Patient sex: F
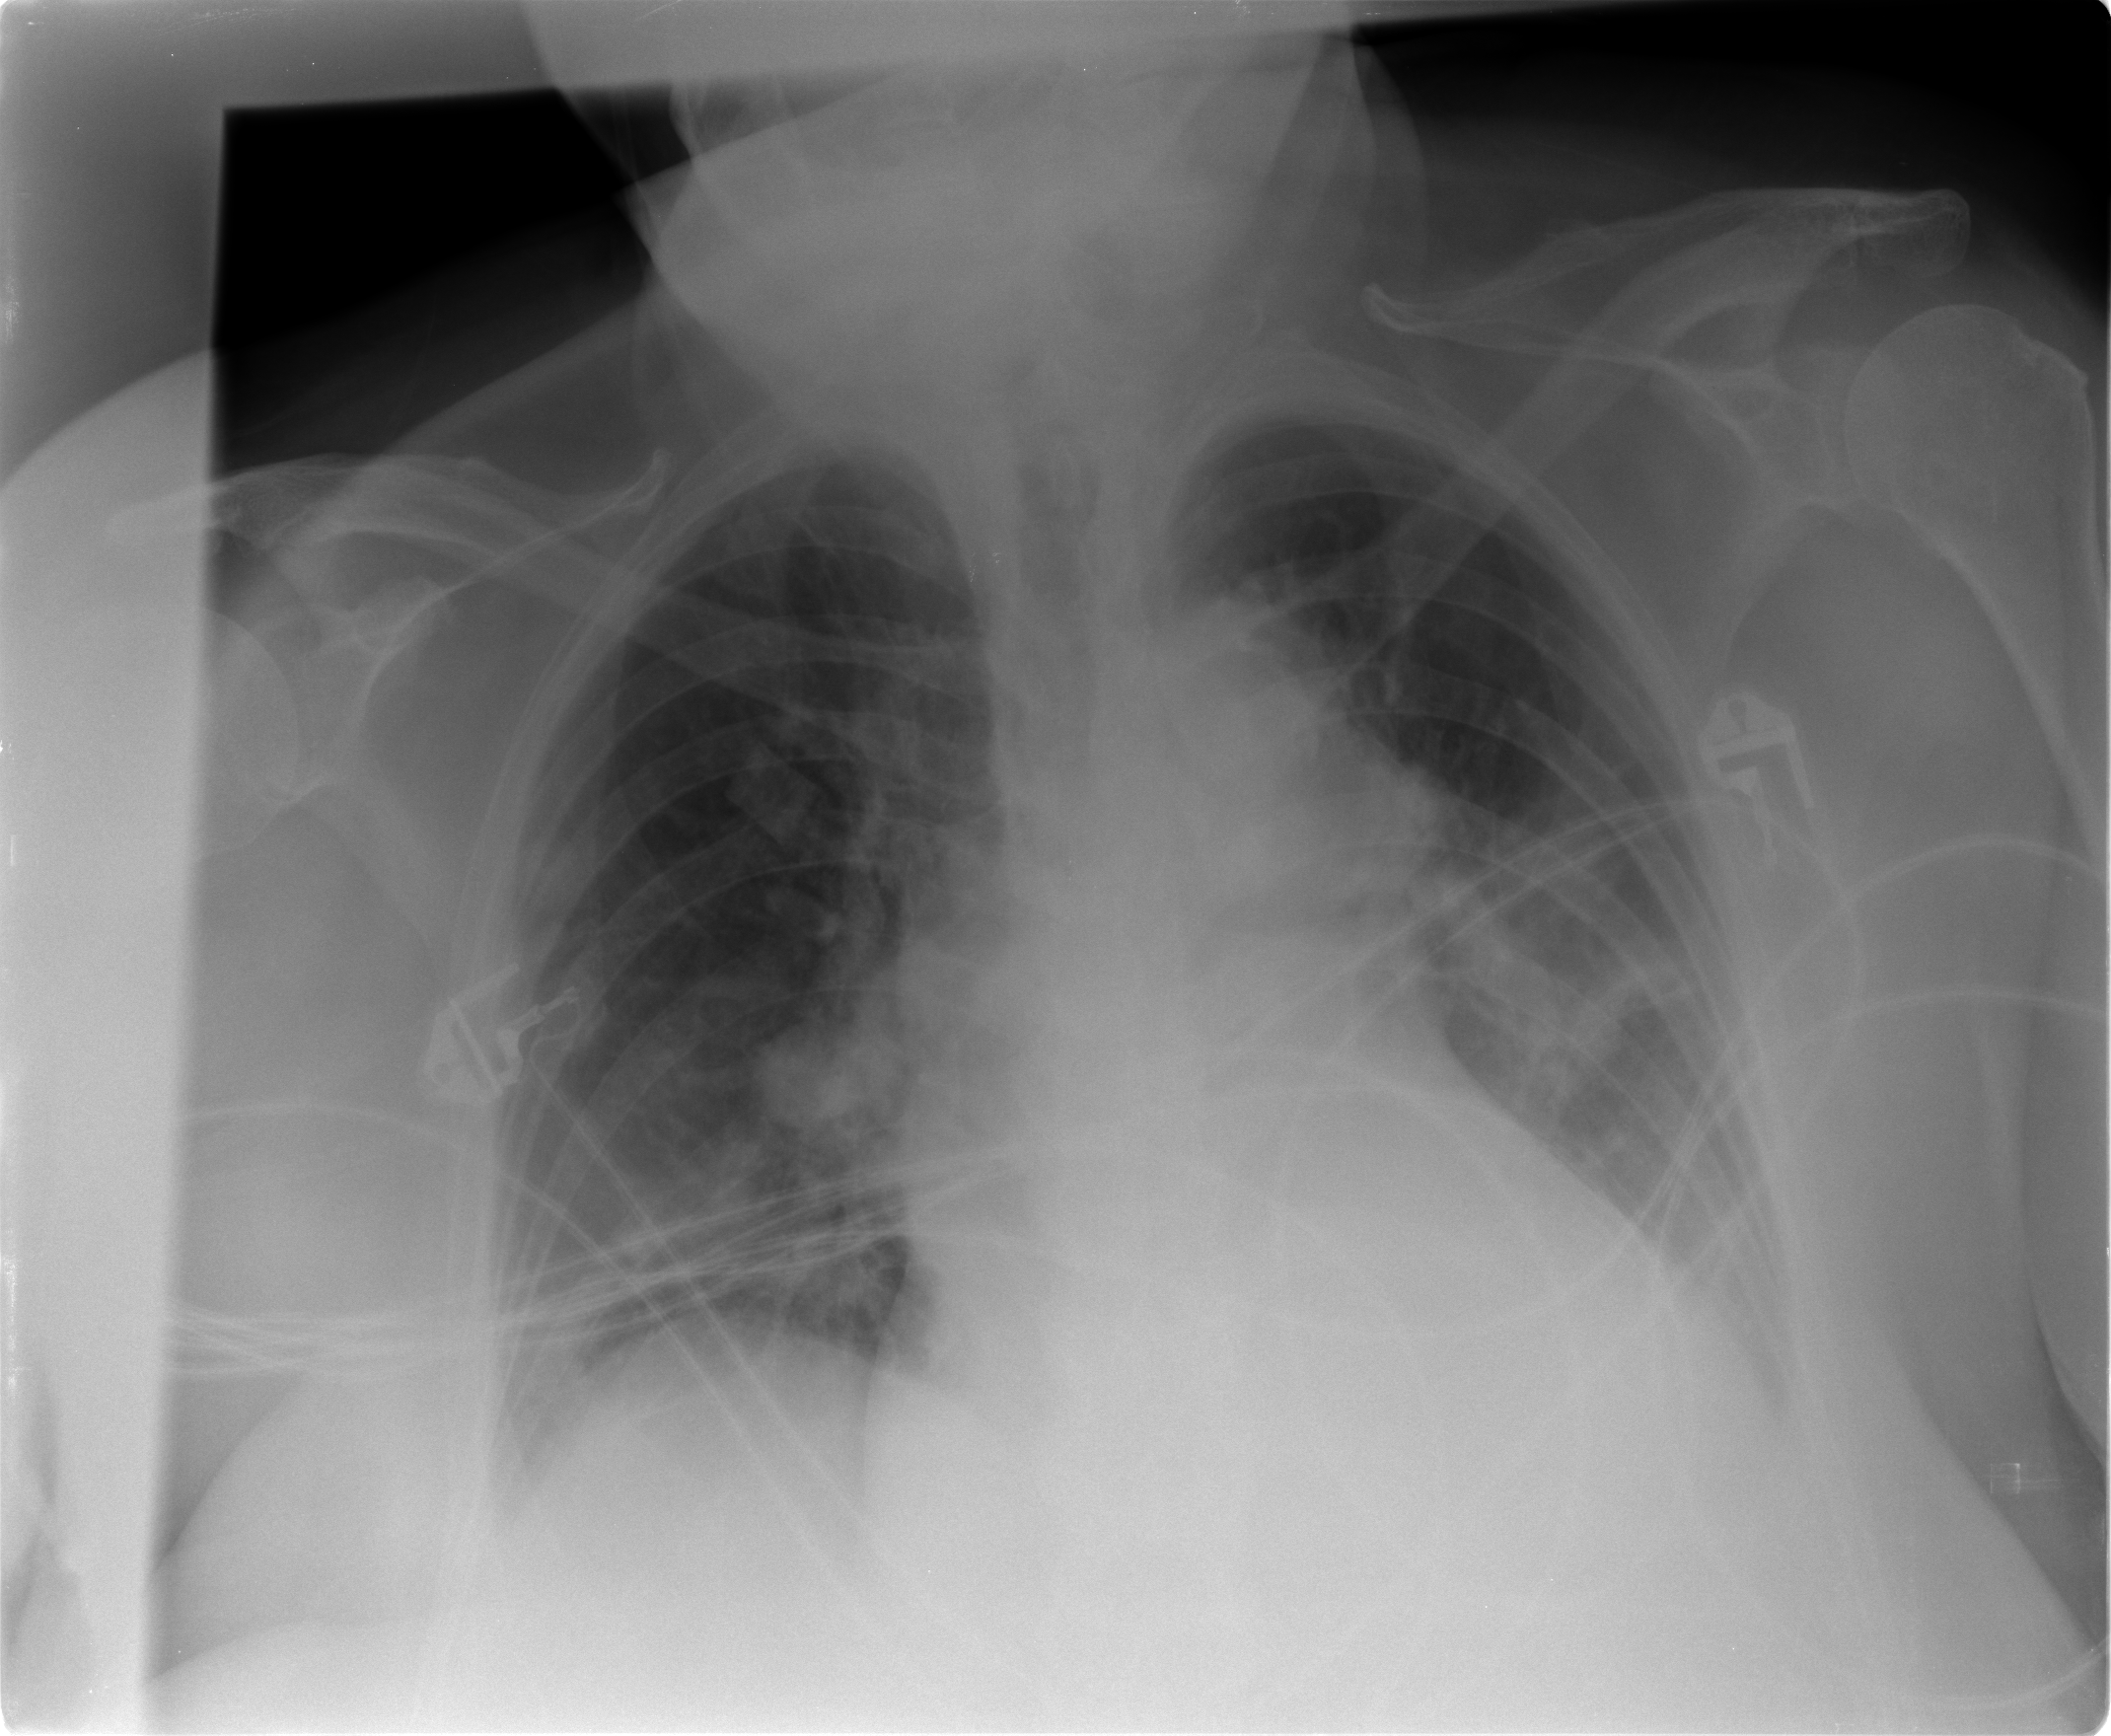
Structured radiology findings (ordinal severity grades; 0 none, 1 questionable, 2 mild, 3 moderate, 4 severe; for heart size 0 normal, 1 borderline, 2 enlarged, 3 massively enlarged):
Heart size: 3
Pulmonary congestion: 2
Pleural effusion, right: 0
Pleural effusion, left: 1
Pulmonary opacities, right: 0
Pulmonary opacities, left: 2
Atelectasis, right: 2
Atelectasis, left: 2